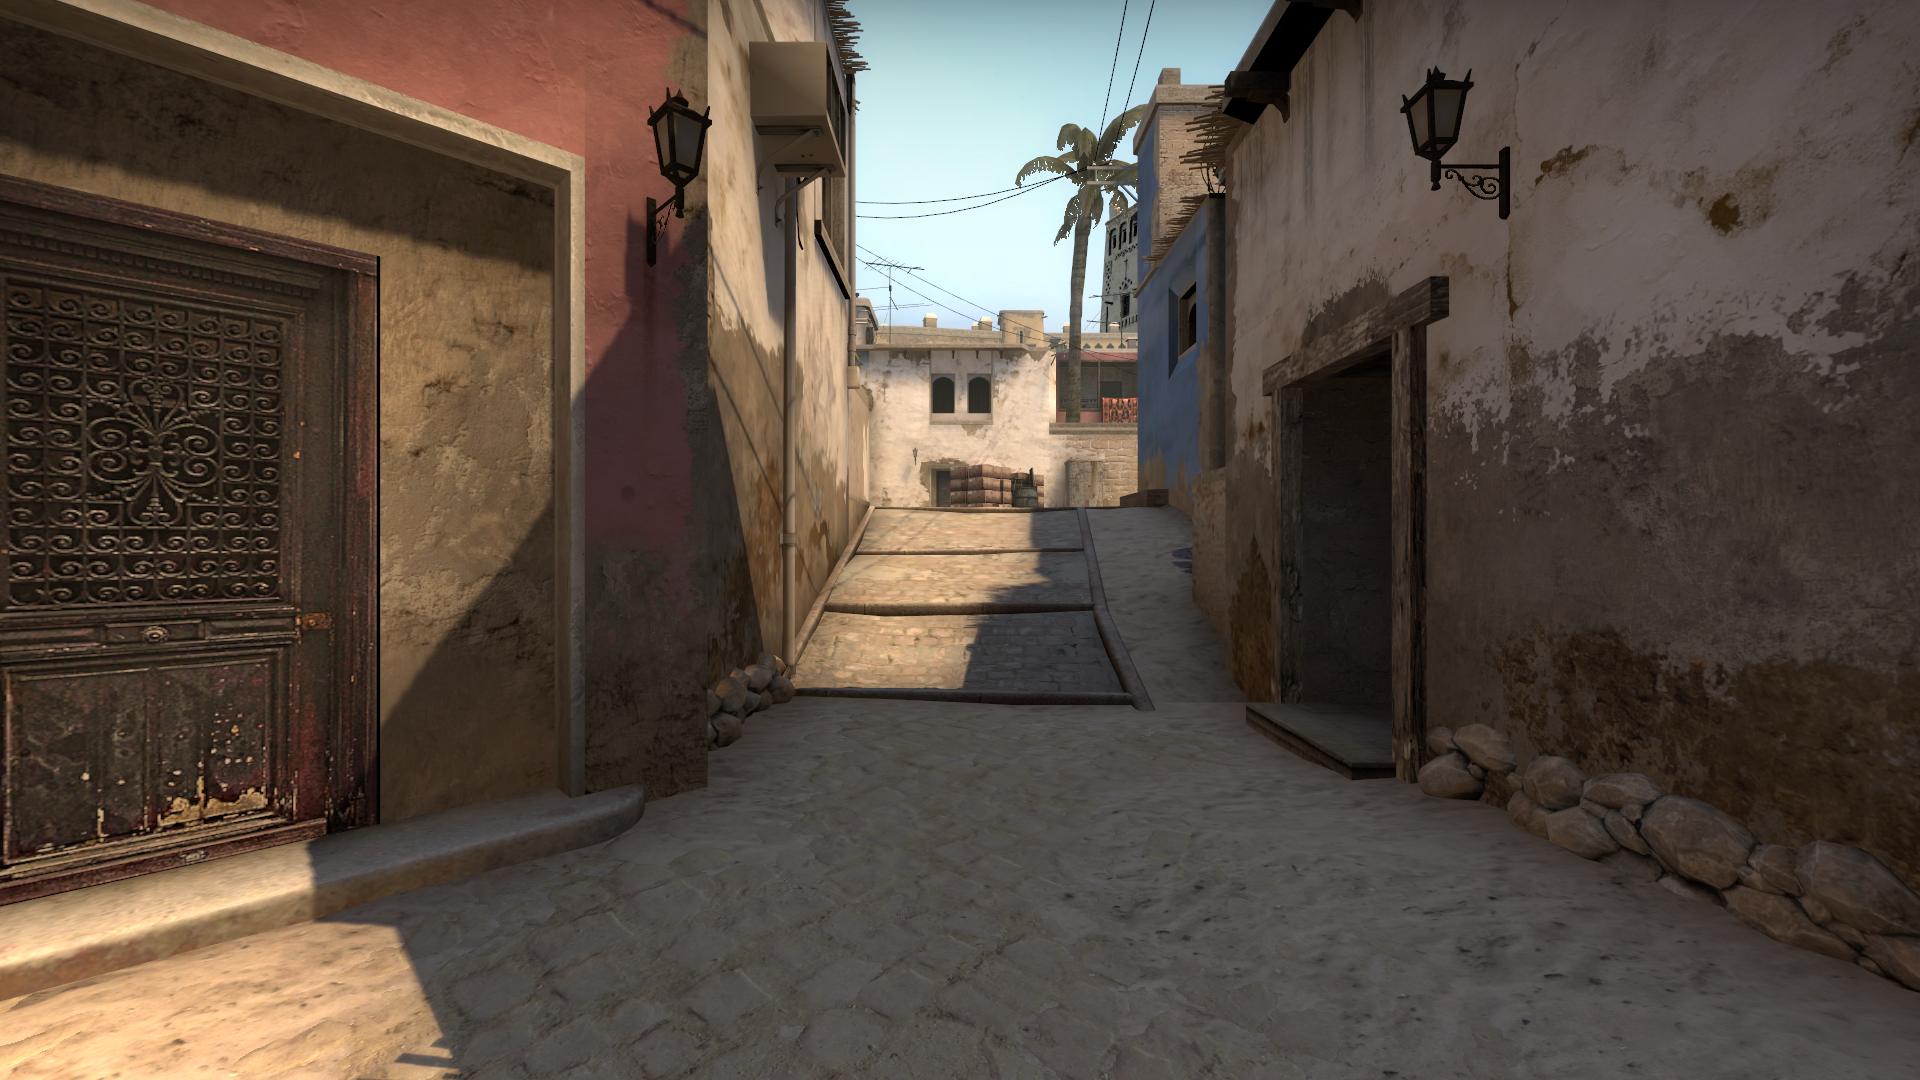
Map: de_mirage